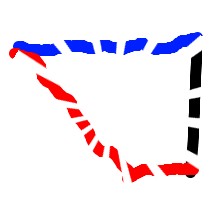
Shape: trapezoid